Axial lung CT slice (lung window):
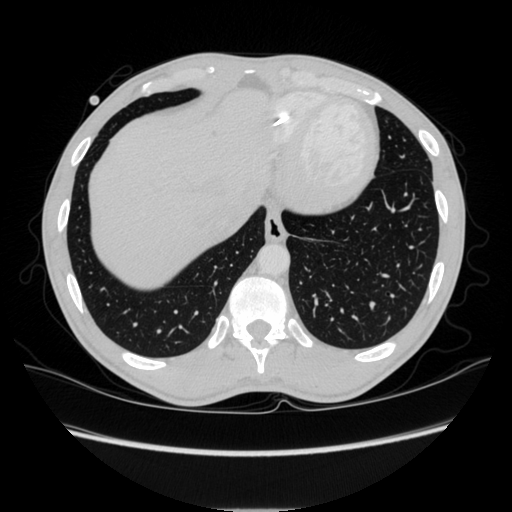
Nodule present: no